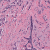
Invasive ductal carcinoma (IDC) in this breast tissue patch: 1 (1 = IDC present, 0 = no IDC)